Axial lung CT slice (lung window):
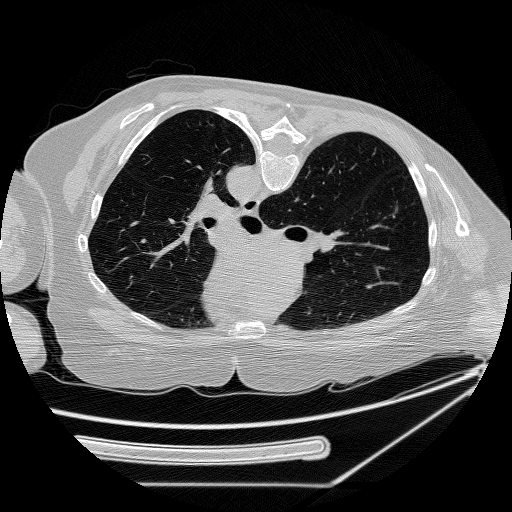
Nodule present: no